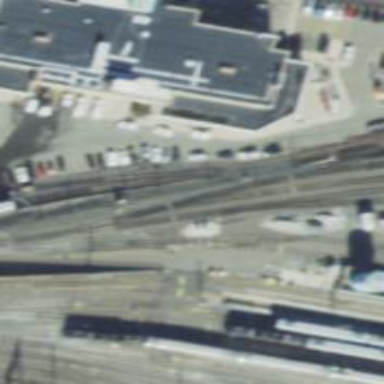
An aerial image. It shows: Railway yard.